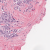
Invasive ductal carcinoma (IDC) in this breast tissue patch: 1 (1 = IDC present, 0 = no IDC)